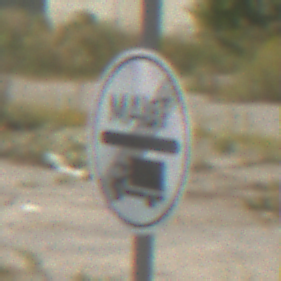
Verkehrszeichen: EndeMautpflicht
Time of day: Midday
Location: Outdoor (Suburban)
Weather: PartlyCloudy
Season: Summer
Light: Natural